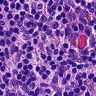
Metastatic tissue present: no